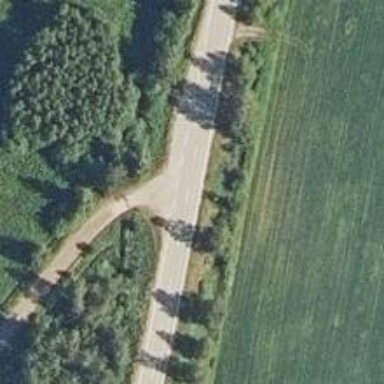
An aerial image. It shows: Road with "give way" sign.